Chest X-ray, PA view. Patient: 54 years old, sex F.
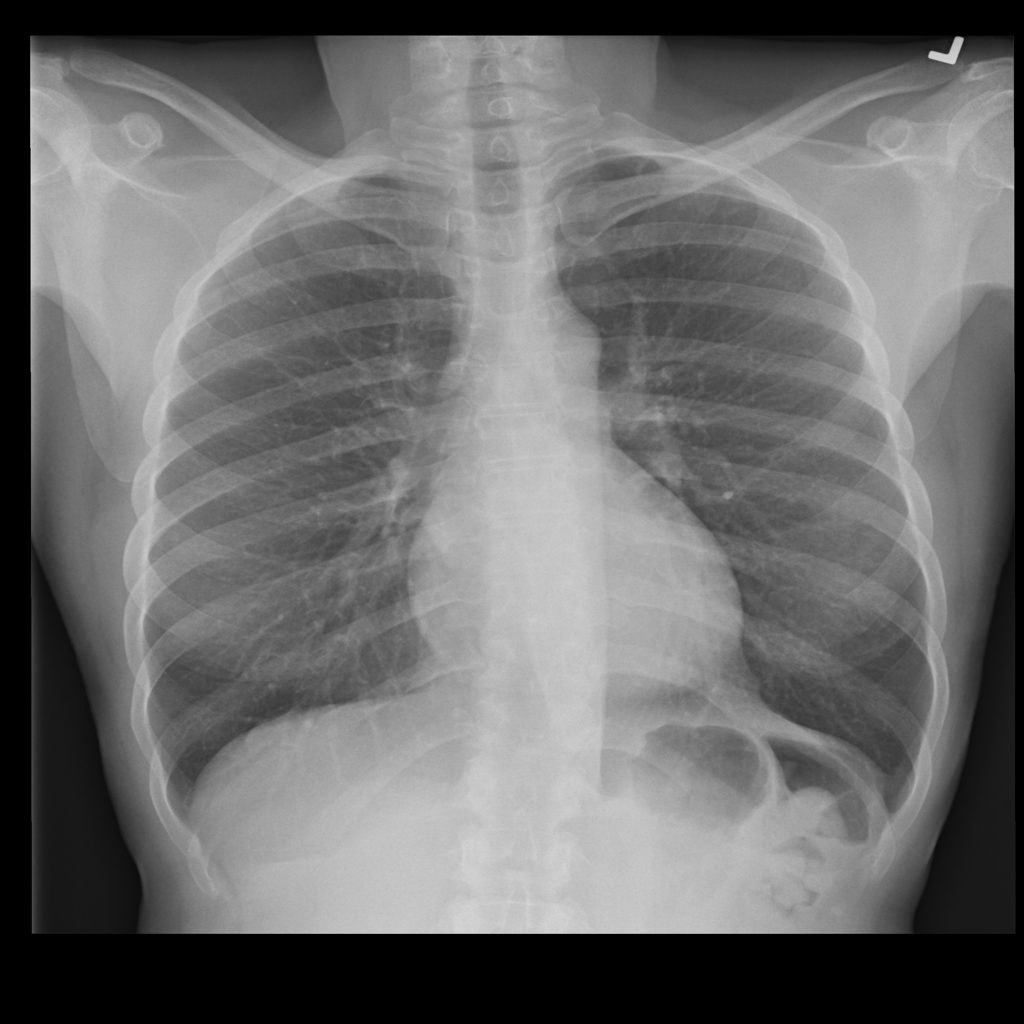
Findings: No Finding